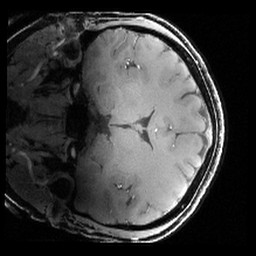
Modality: T1w
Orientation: coronal
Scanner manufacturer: siemens
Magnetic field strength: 6.98 T
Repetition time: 5 s
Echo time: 0.00251 s